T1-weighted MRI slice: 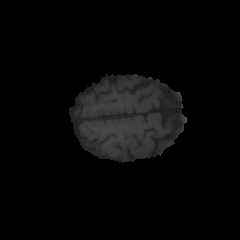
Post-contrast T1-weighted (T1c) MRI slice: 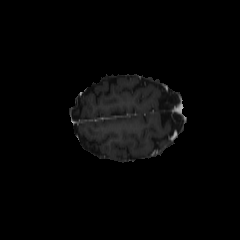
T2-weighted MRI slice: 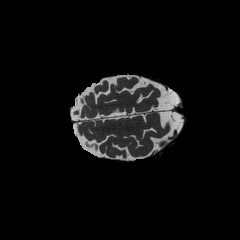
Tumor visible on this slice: no